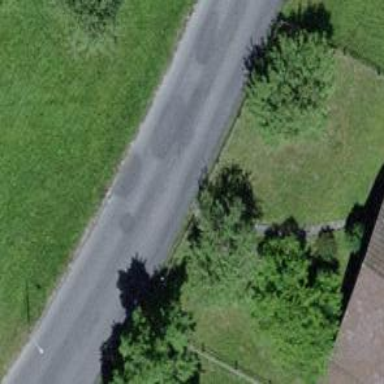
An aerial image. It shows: Paved tertiary road.